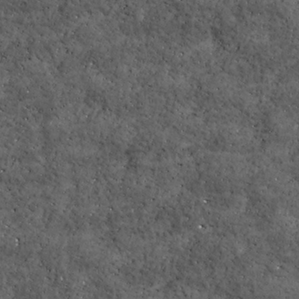
Label: non_frost